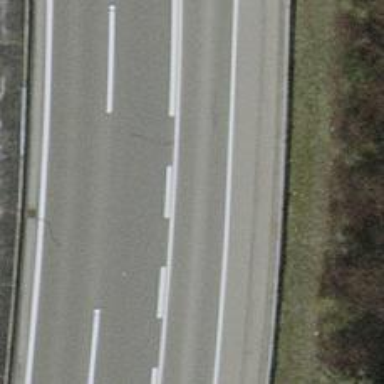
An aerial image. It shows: Asphalt motorway link.